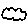
Label: cloud